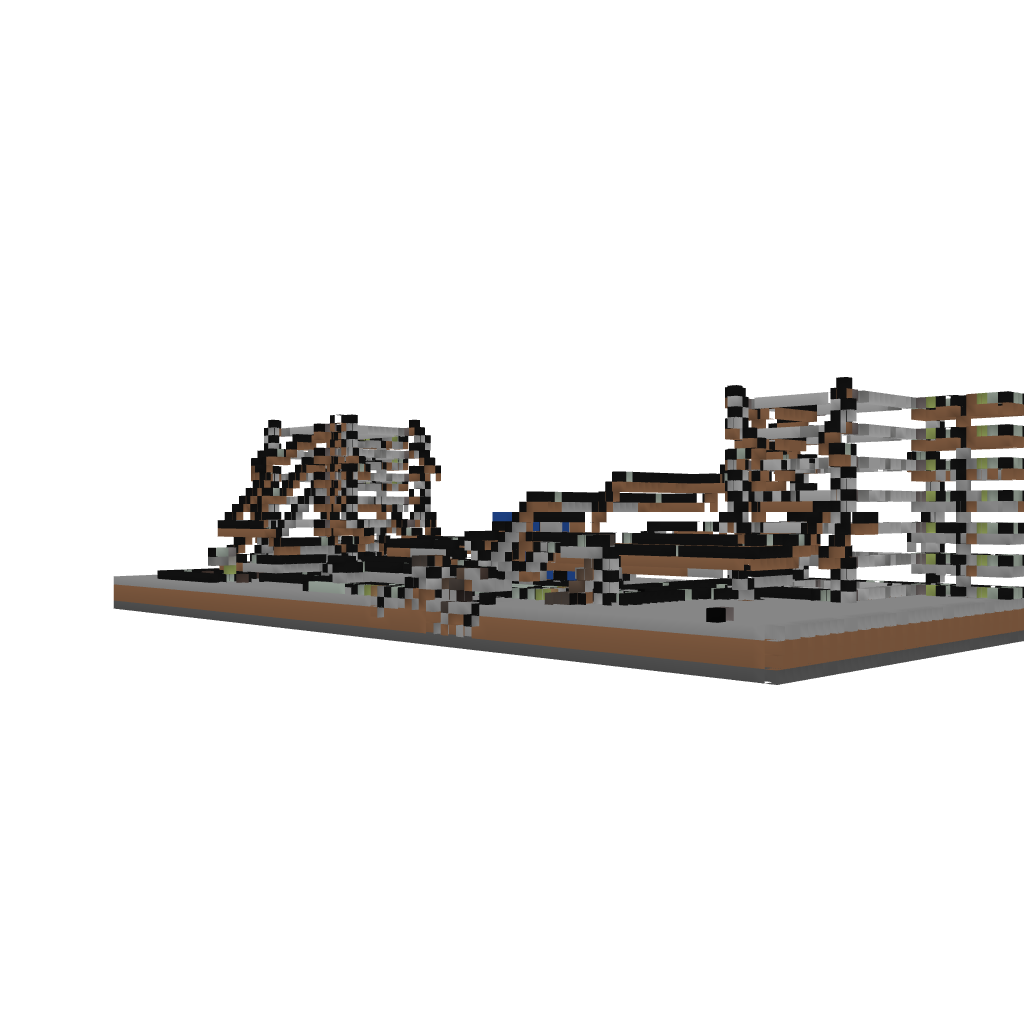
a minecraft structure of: Day Counter